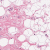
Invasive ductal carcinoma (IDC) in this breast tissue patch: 0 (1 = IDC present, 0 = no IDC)